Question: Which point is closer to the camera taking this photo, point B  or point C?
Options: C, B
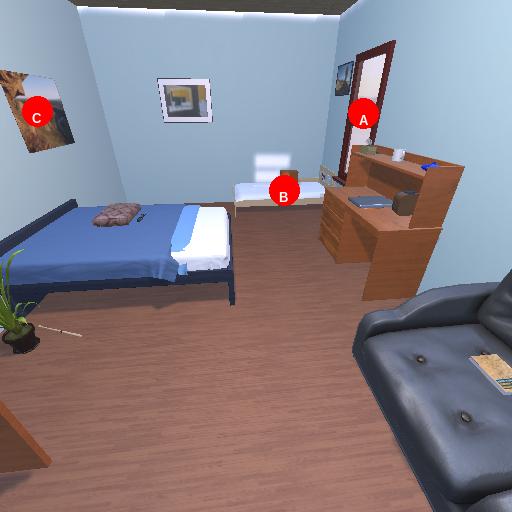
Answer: C